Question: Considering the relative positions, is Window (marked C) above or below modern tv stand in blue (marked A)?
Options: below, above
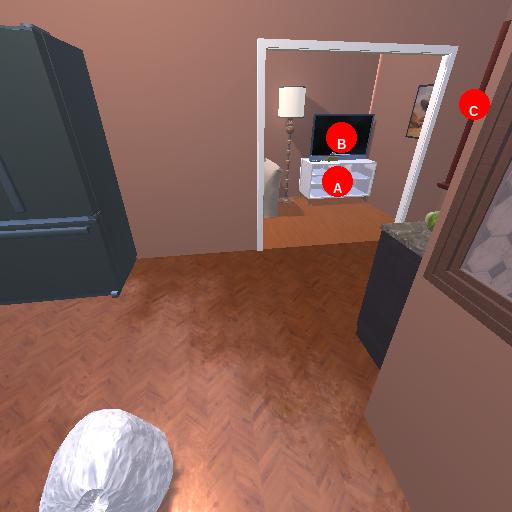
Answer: below